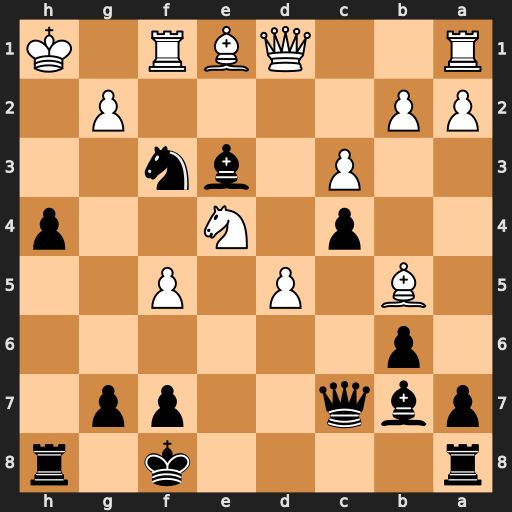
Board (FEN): r4k1r/pbq2pp1/1p6/1B1P1P2/2p1N2p/2P1bn2/PP4P1/R2QBR1K
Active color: b
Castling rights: -
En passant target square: -
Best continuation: Qh2#